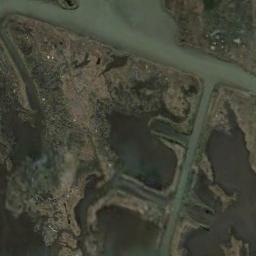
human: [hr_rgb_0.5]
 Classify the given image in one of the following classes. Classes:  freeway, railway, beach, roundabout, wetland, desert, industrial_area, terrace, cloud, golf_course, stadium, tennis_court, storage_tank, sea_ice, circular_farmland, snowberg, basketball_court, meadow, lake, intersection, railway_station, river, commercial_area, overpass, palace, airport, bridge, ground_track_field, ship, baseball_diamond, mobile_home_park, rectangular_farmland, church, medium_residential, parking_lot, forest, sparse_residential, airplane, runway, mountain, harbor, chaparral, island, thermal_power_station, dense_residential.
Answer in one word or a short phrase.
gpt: wetland